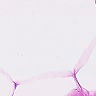
Metastatic tissue present: no